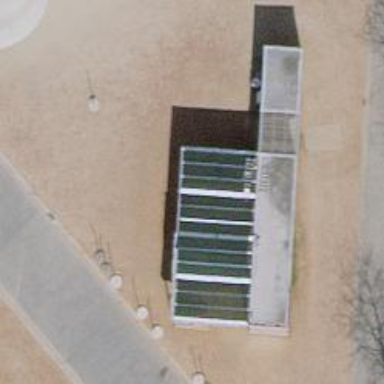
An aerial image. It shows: Restaurant.